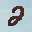
Label: 2